Aerial crown-view tile of a tropical tree (Barro Colorado Island, Panama), acquired 20240611:
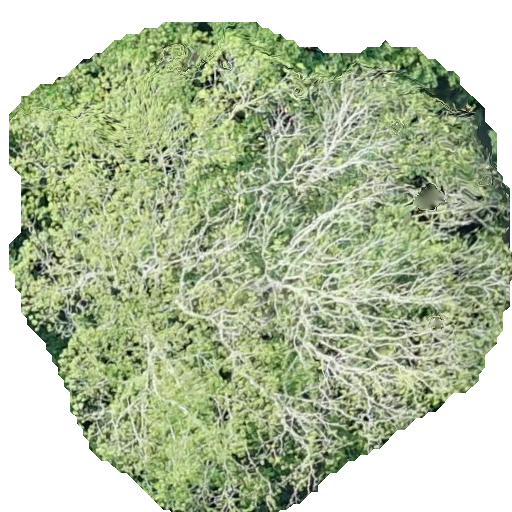
Species: Dipteryx oleifera
GBIF accepted scientific name: Dipteryx oleifera
Crown area: 302.588 m²